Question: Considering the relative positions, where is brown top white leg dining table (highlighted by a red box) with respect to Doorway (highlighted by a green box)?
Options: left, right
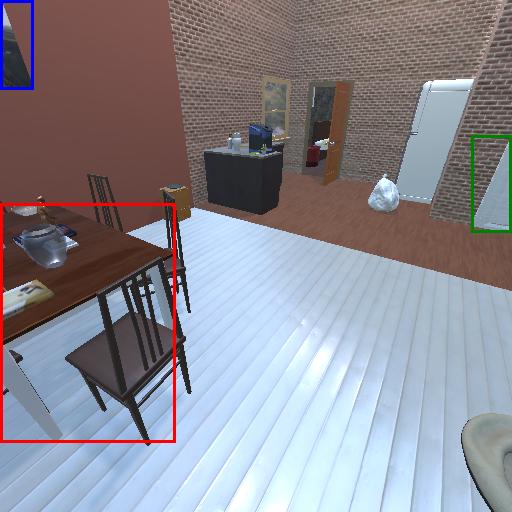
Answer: left